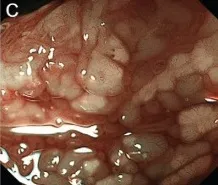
Magnifying observation with narrow-band imaging reveals elongated microvasculature within the villi (C).
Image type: endoscopy (gi_endoscopy)